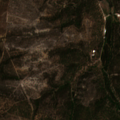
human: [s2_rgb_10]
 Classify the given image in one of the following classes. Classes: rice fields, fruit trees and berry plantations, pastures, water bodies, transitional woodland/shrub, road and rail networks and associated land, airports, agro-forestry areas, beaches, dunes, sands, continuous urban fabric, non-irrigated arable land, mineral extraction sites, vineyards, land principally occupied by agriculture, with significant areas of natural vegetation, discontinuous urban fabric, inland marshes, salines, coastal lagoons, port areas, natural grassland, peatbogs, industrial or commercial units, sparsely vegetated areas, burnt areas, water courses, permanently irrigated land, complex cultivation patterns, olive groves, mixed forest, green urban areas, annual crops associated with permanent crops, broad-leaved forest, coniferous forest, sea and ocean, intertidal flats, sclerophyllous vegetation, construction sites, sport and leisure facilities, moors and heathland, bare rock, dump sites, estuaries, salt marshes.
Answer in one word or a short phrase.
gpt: land principally occupied by agriculture, with significant areas of natural vegetation, broad-leaved forest, transitional woodland/shrub